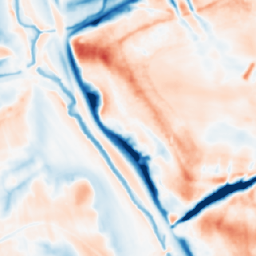
Category: multiscale
Decomposition family: dog_multiscale
Decomposition parameters: sigma_ratio: 1.6
n_scales: 5
base_sigma: 1
Upsampling method: area
Upsampling parameters: scale: 4
Upsampling scale: 4